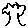
Label: tree